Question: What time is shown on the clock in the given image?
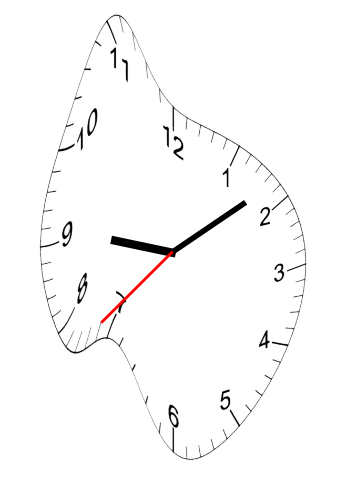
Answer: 09:08:37